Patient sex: M
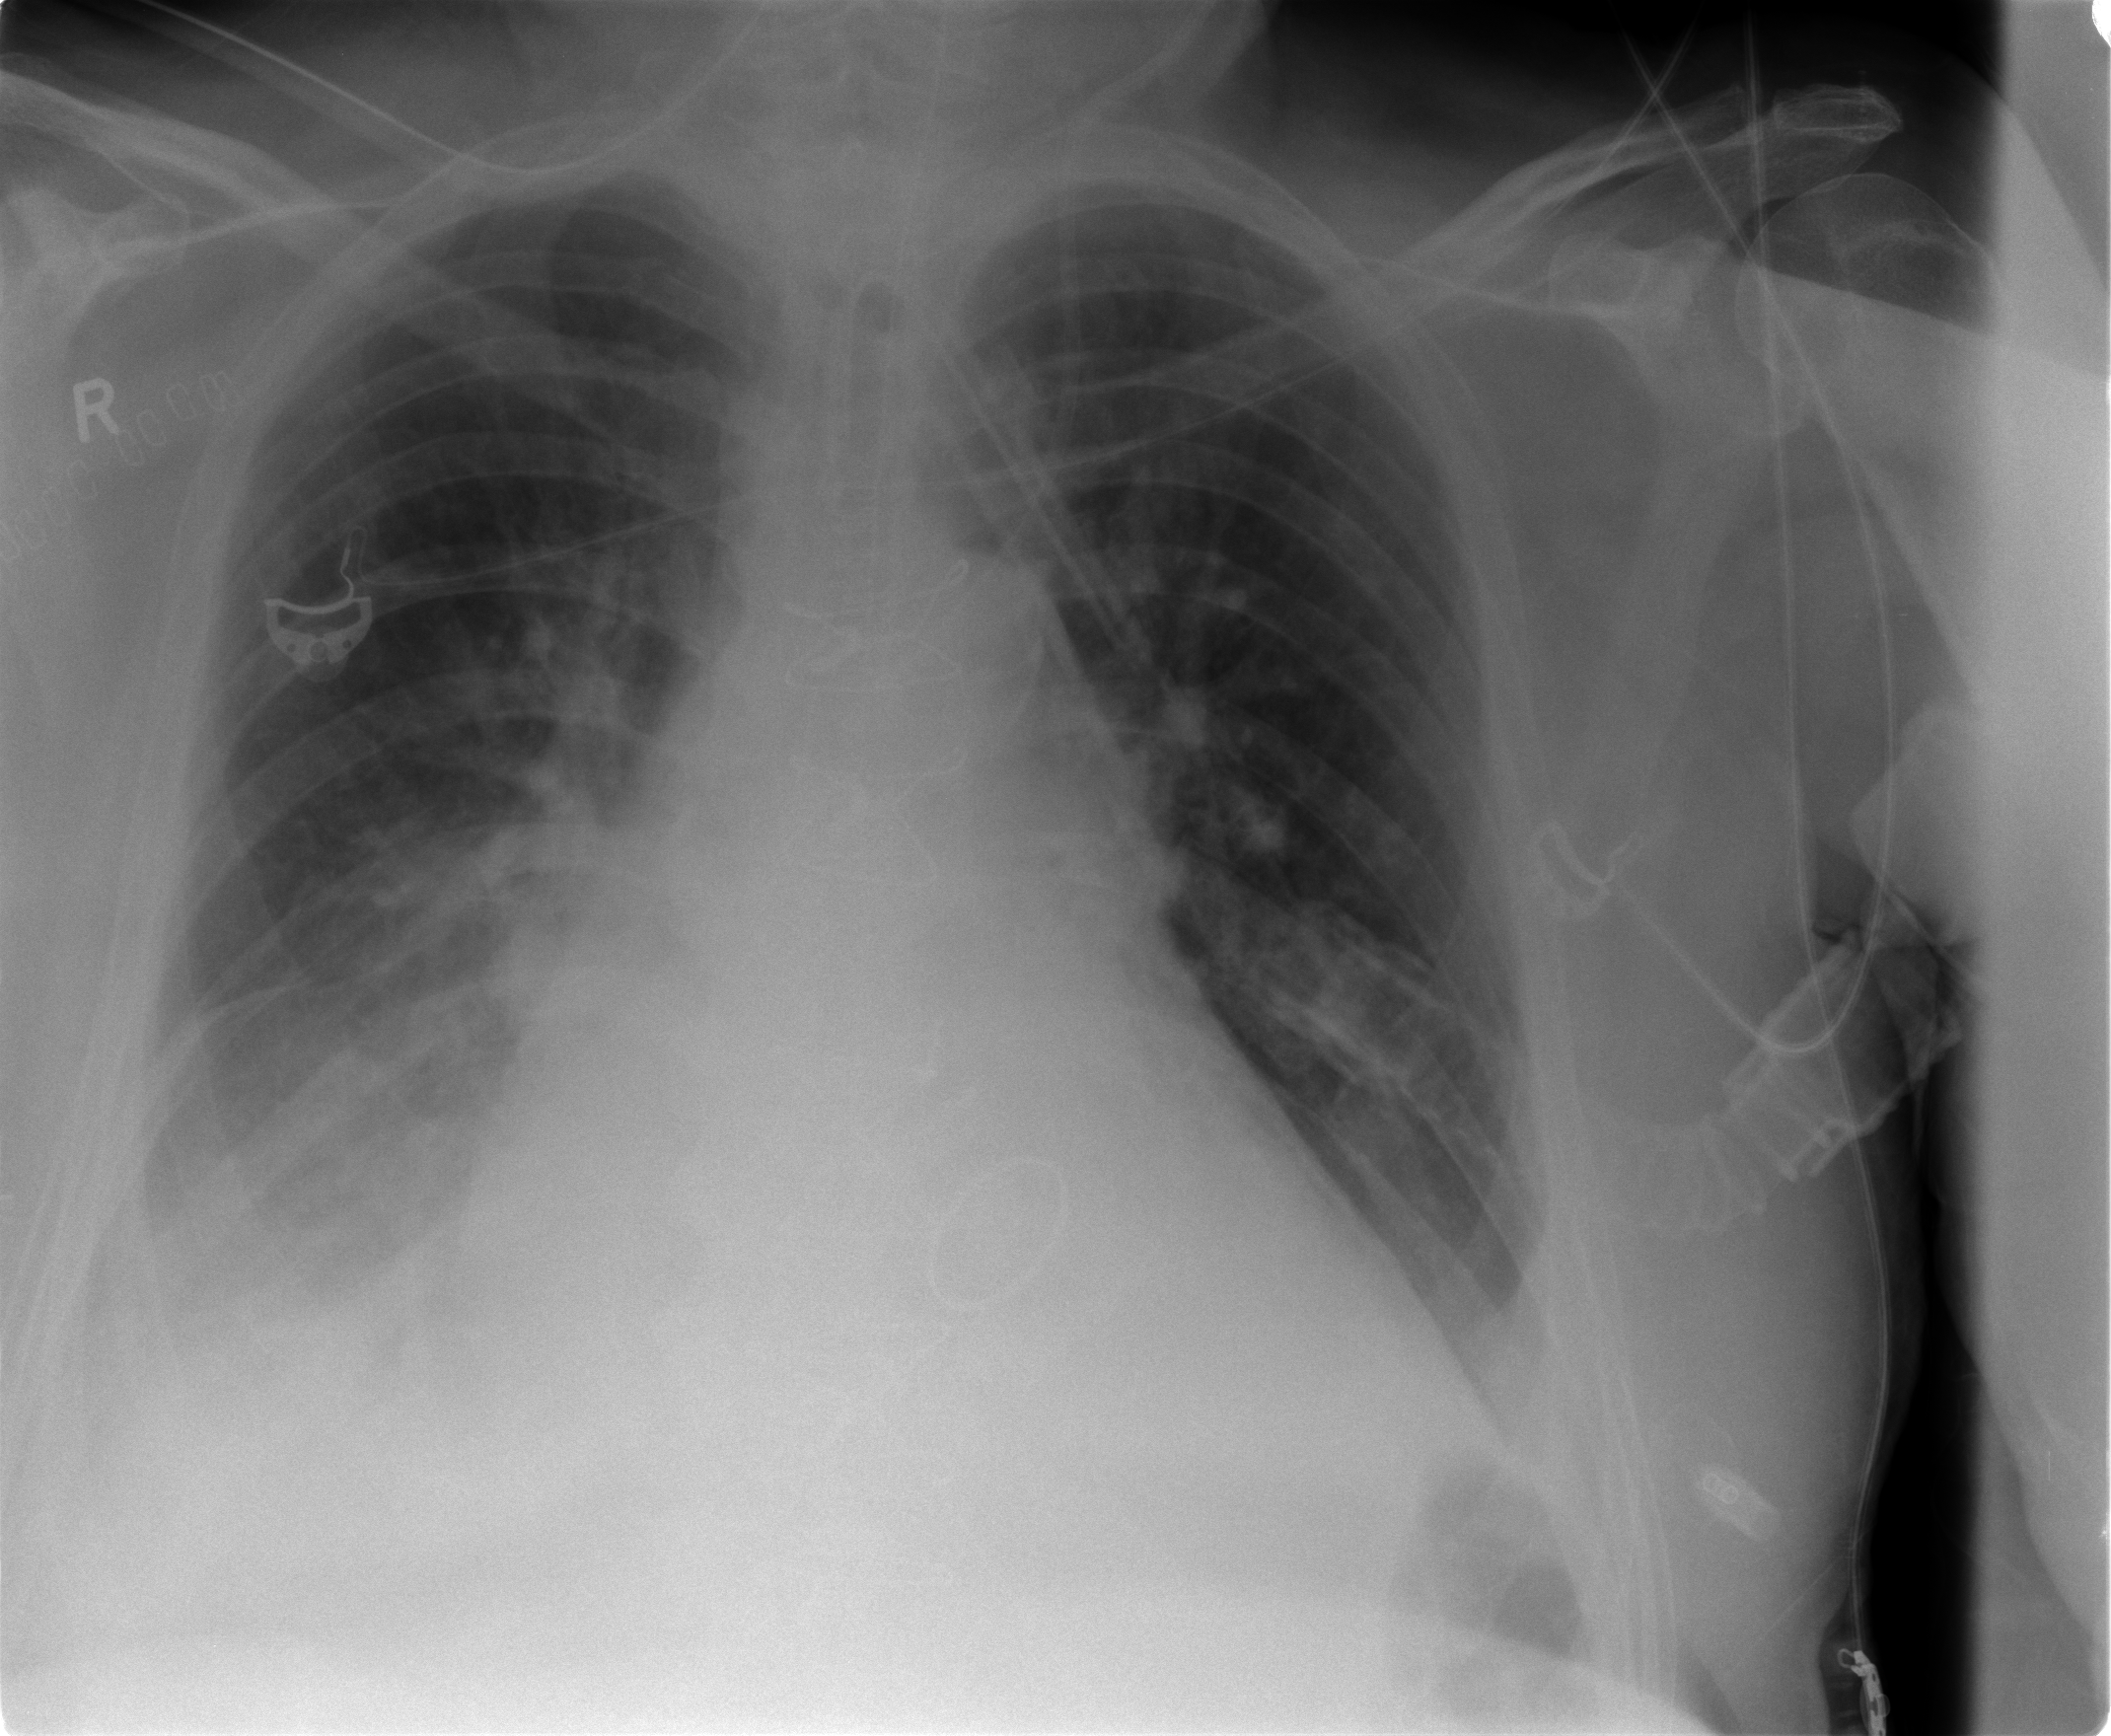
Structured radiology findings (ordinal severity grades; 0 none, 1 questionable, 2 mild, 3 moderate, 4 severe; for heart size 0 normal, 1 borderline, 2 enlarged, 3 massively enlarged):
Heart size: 3
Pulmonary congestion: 2
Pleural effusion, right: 3
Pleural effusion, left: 2
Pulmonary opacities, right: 2
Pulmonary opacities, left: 0
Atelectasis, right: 2
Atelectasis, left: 2